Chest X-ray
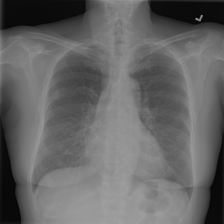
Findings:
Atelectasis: negative
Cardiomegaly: negative
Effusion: negative
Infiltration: negative
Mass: negative
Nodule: negative
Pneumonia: negative
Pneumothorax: negative
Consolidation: negative
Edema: negative
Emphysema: negative
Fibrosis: negative
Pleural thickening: negative
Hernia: negative